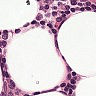
Metastatic tissue present: no